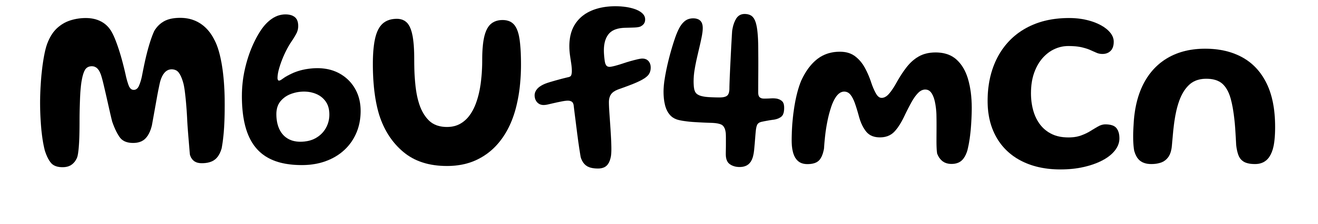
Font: Gluten_Medium